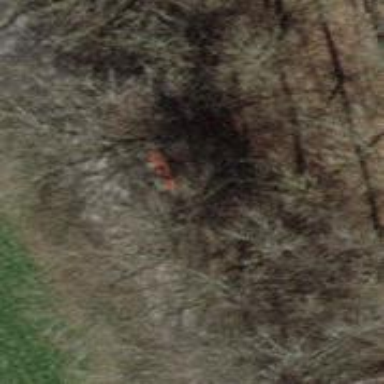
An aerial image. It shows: Red bench.